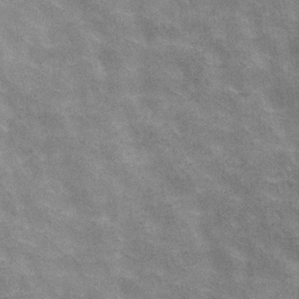
Label: frost